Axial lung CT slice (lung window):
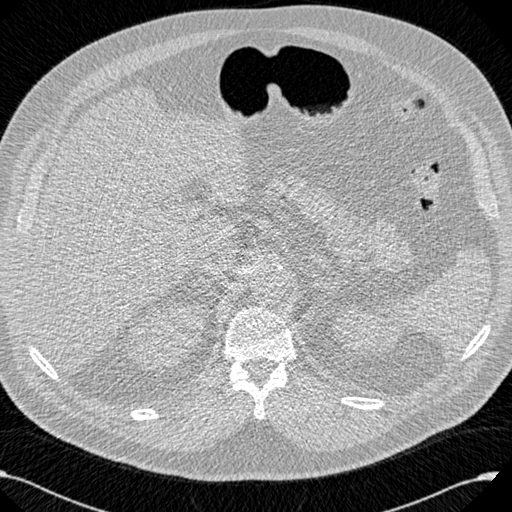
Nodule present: no